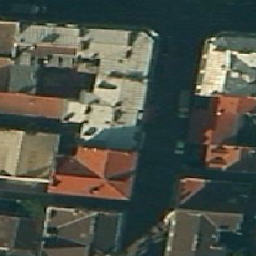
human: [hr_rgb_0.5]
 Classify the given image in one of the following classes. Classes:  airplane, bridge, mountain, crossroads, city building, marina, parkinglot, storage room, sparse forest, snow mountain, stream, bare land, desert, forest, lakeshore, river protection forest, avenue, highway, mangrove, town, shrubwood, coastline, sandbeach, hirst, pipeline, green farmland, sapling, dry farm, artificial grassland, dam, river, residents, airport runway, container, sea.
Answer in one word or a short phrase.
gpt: city building